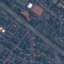
Land use / land cover: Highway